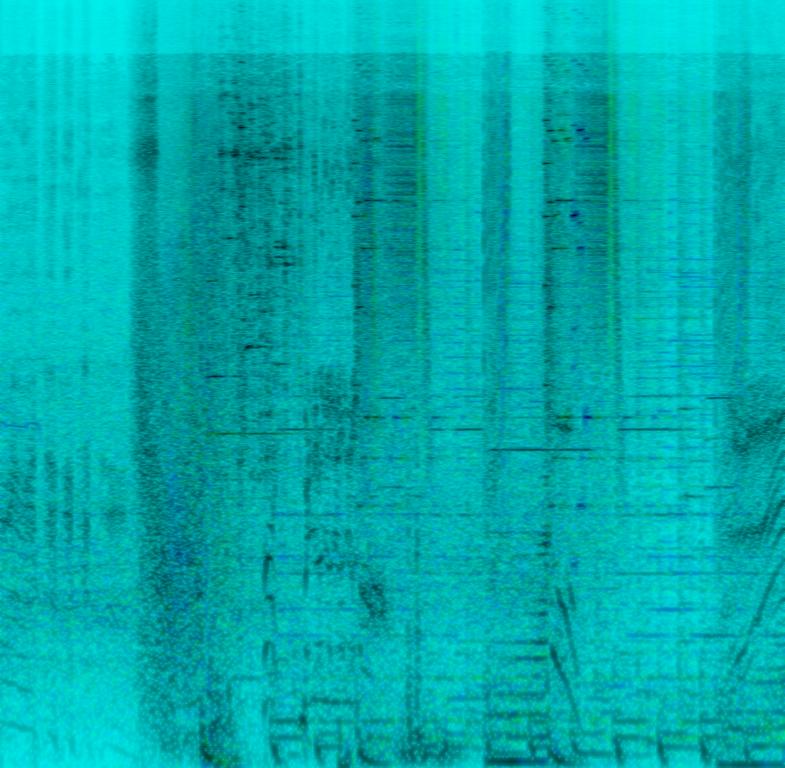
The excerpt features a melody played in the background on what sounds to be an accordion. In the foreground one can notice various sounds from punching to glass being broken. The crowd is cheering. All this leads me to believe this isn't a song but instead someone playing a fighting game.